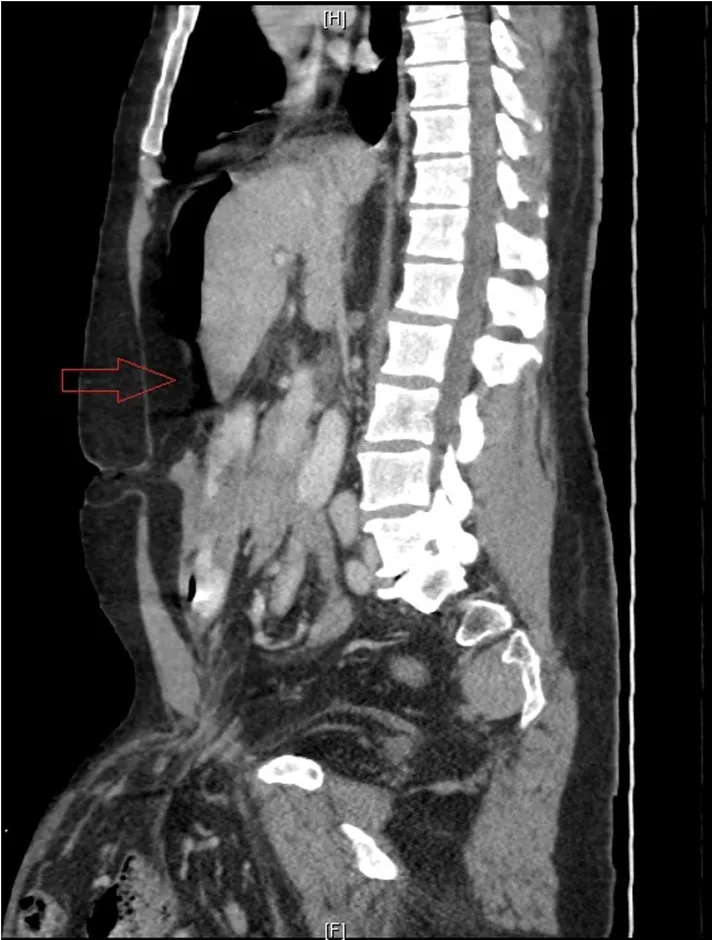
CT scan of the abdomen. free air (arrow).
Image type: radiology (ct)